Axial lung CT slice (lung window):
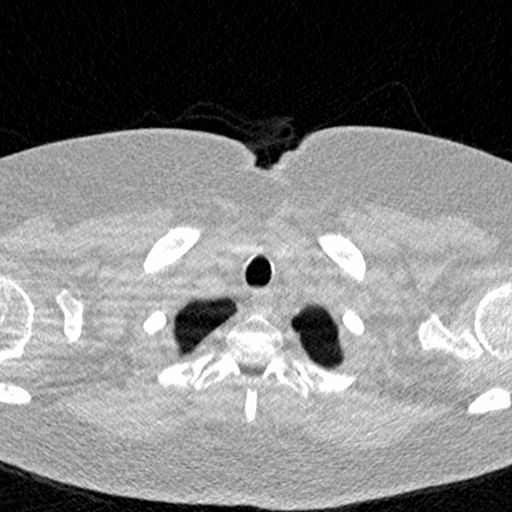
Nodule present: no